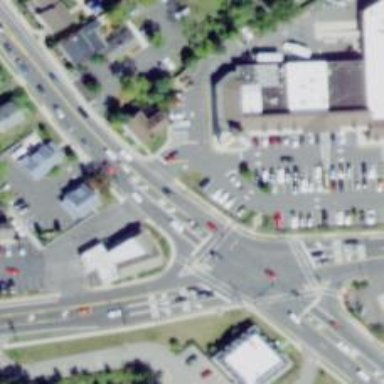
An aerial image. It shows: Junction.